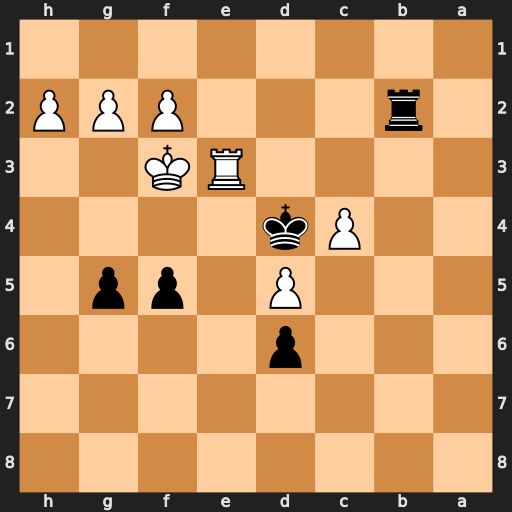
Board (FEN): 8/8/3p4/3P1pp1/2Pk4/4RK2/1r3PPP/8
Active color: b
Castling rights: -
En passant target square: -
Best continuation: g4+ Kg3 f4+ Kxg4 fxe3